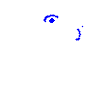
Particle: electron